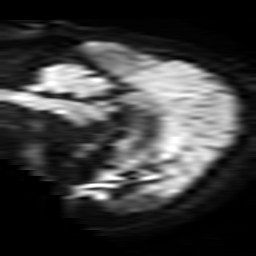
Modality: TRACE
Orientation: sagittal
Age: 74
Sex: female
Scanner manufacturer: philips
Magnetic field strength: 3 T
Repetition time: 4.238 s
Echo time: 0.07304 s